Question: In iOS files of bundle in .app directory are not available for writing. But some application (for example Plants vs Zombies 2), always updates by passing AppStore (screenshot below).
What are the approaches do you know to implement it? How they do it?
Screenshot "Plants vs Zombies 2" updating:

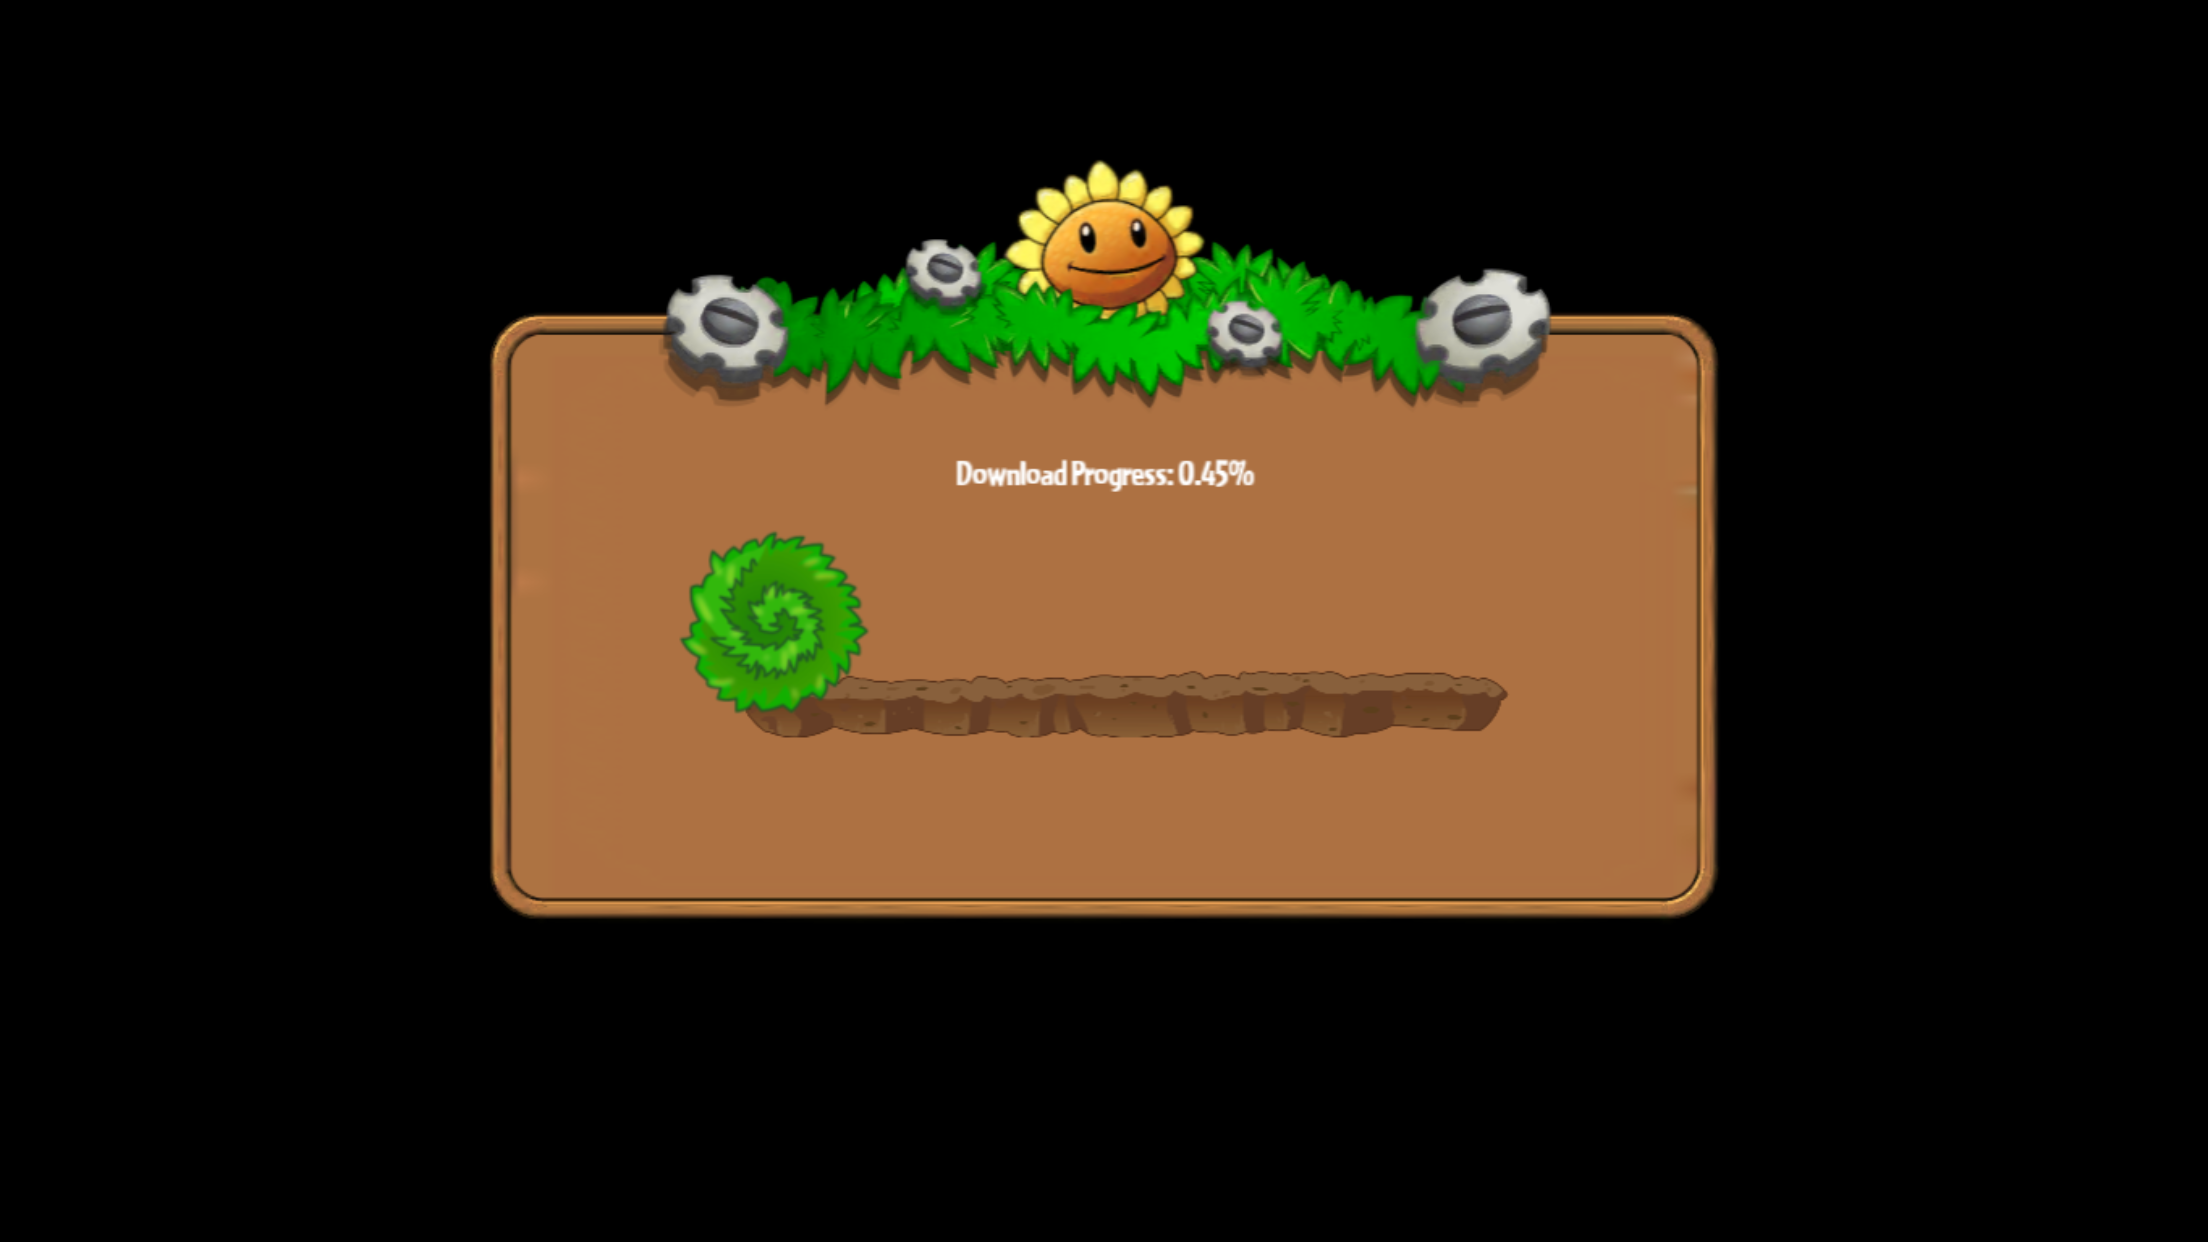
Answer: They only download assets. You are not allowed to download code to run on your device, therefore they leave the update content assets on the server so that you can download those images to your device through https requests.
These images are then saved in a documents or some other directory where the app can freely access it.